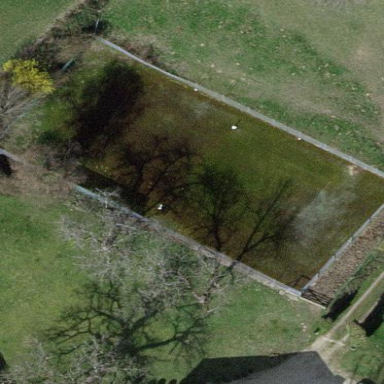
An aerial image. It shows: Tennis court in leisure pitch.